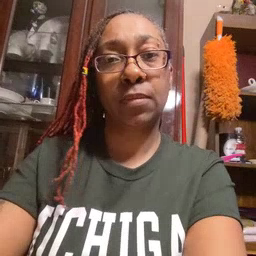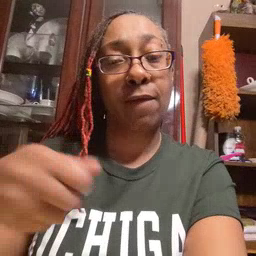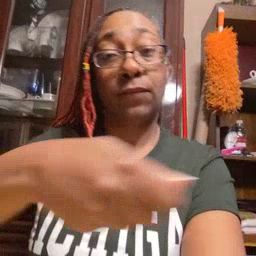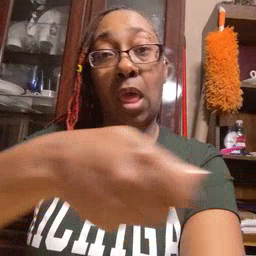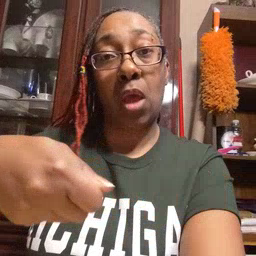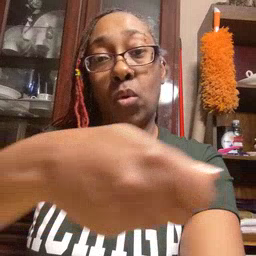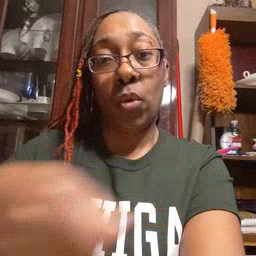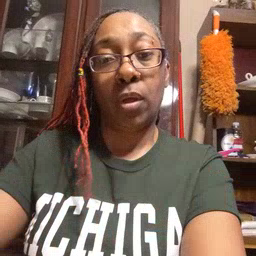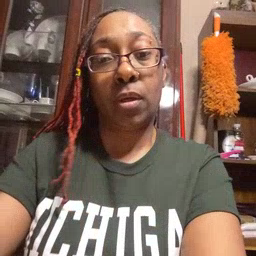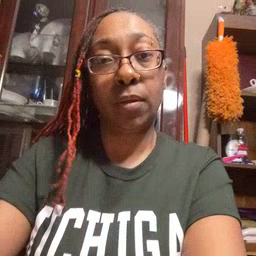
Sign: vacuum